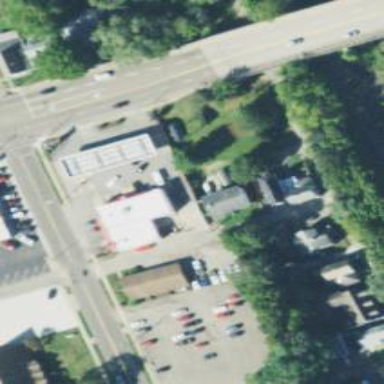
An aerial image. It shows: Retail area.